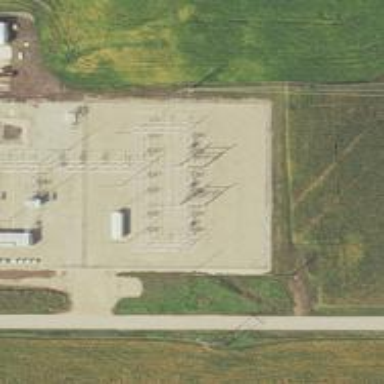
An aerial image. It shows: Switch used for power control.